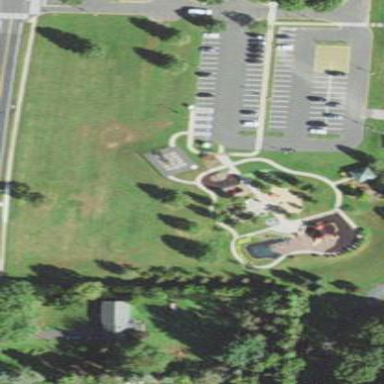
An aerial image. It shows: Playground area for leisure land.